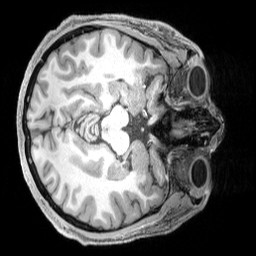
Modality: T1w
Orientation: axial